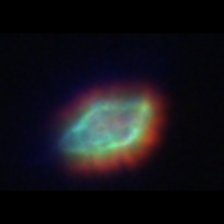
Taxon: Akashiwo
Group: Dinoflagellates